Current action and preconditions to check: trajectory_clear

Your task: For each precondition in the list above, predict whether it will hold at this action.

Consider the current scene as observed from the mobile robot's camera, and analyze the predicted future states of all dynamic agents (e.g., people, animals, vehicles, or any moving entities) within the NEXT SECOND.

IMPORTANT: Only answer "very likely" if you are absolutely certain—based on strong, clear evidence—that a dynamic agent will violate the precondition in the predicted future state. Do NOT answer "very likely" for unlikely, ambiguous, or low-probability risks.

Ask yourself for each precondition: Is there a high probability, with clear and convincing evidence, that the predicted future states of any dynamic agent will interfere with the predicted future state of the currently executing action within the NEXT SECOND, causing that precondition to fail?

Assess the risk level based on these predictions. Use "likely" or "very likely" if motions create a clear risk of interference.

Use "neutral" or "improbable" if agents are nearby but their predicted paths are clearly diverging or non-conflicting.

Failure Risk Categories: "very improbable", "improbable", "neutral", "likely", "very likely"

Answer Format: Output ONLY the probability_of_failure value from these categories: "very improbable", "improbable", "neutral", "likely", "very likely"

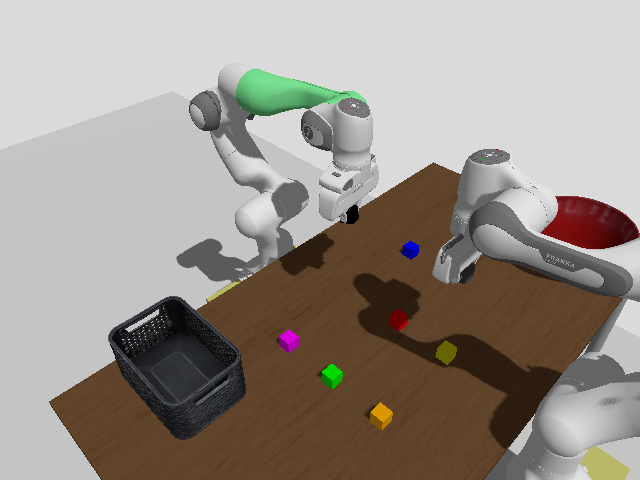

Answer: improbable